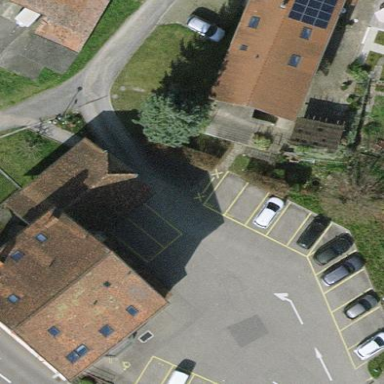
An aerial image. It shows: Parking area.